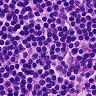
Metastatic tissue present: no